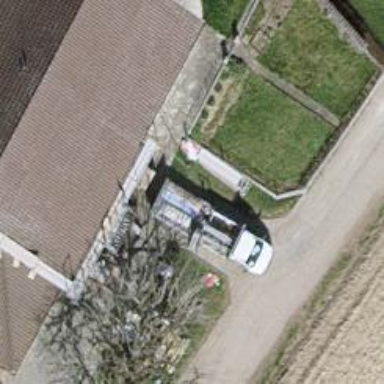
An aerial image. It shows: Driveway.